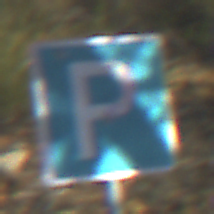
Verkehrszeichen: Parken
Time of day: MorningAfternoon
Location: Outdoor (RoadRail)
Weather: PartlyCloudy
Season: NotSpecified
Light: Natural